Interaction volume radius: 5 \u00c5
Interaction volume height: 15 \u00c5
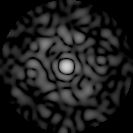
Disorder parameter: 0.8405